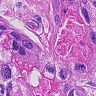
Metastatic tissue present: yes